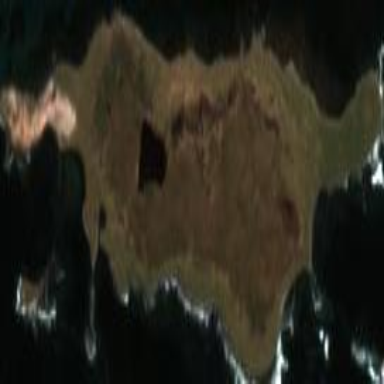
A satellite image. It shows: Island with natural coastline.